Field crop: tomato
Growth stage: 2
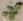
Species: solanum